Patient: sex M, age 40
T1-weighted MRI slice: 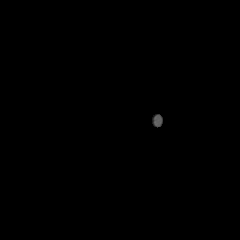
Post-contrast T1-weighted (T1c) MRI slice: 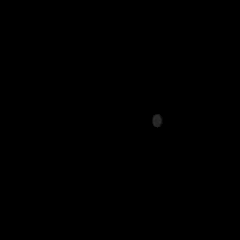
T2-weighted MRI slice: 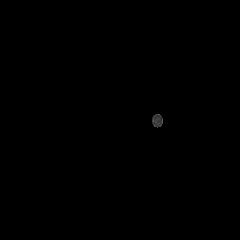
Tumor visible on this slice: no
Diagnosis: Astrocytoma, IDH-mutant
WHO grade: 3